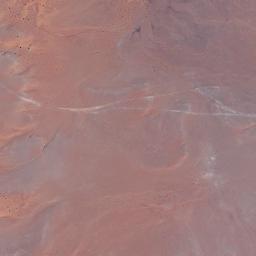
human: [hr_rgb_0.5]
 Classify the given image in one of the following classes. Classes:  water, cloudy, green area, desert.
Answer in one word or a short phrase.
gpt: desert